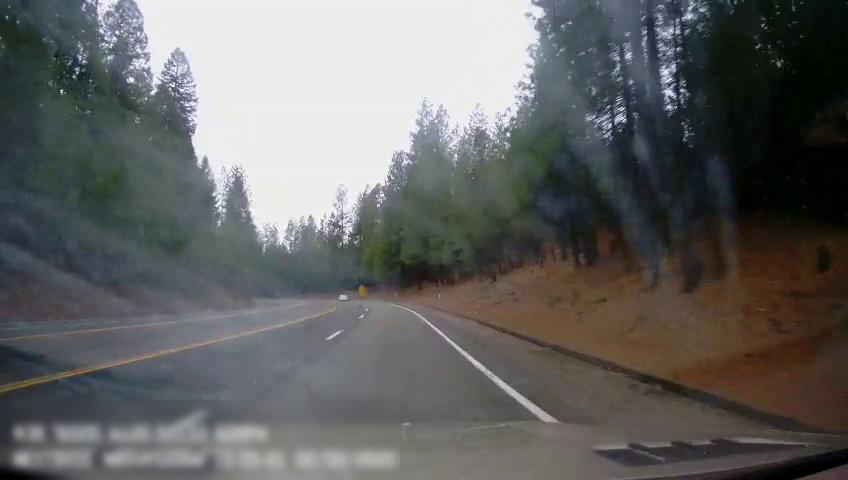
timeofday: Day
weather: Cloudy
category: Drivable Space
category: Vehicles | Car
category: Lanes | Opposite Lane
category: Lanes | Opposite Lane
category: Lanes | Opposite Lane
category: Lanes | Alternate Lane
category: Lanes | Current Lane
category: Lanes | Current Lane